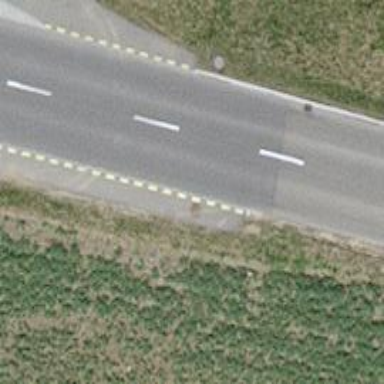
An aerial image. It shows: Cycleway.